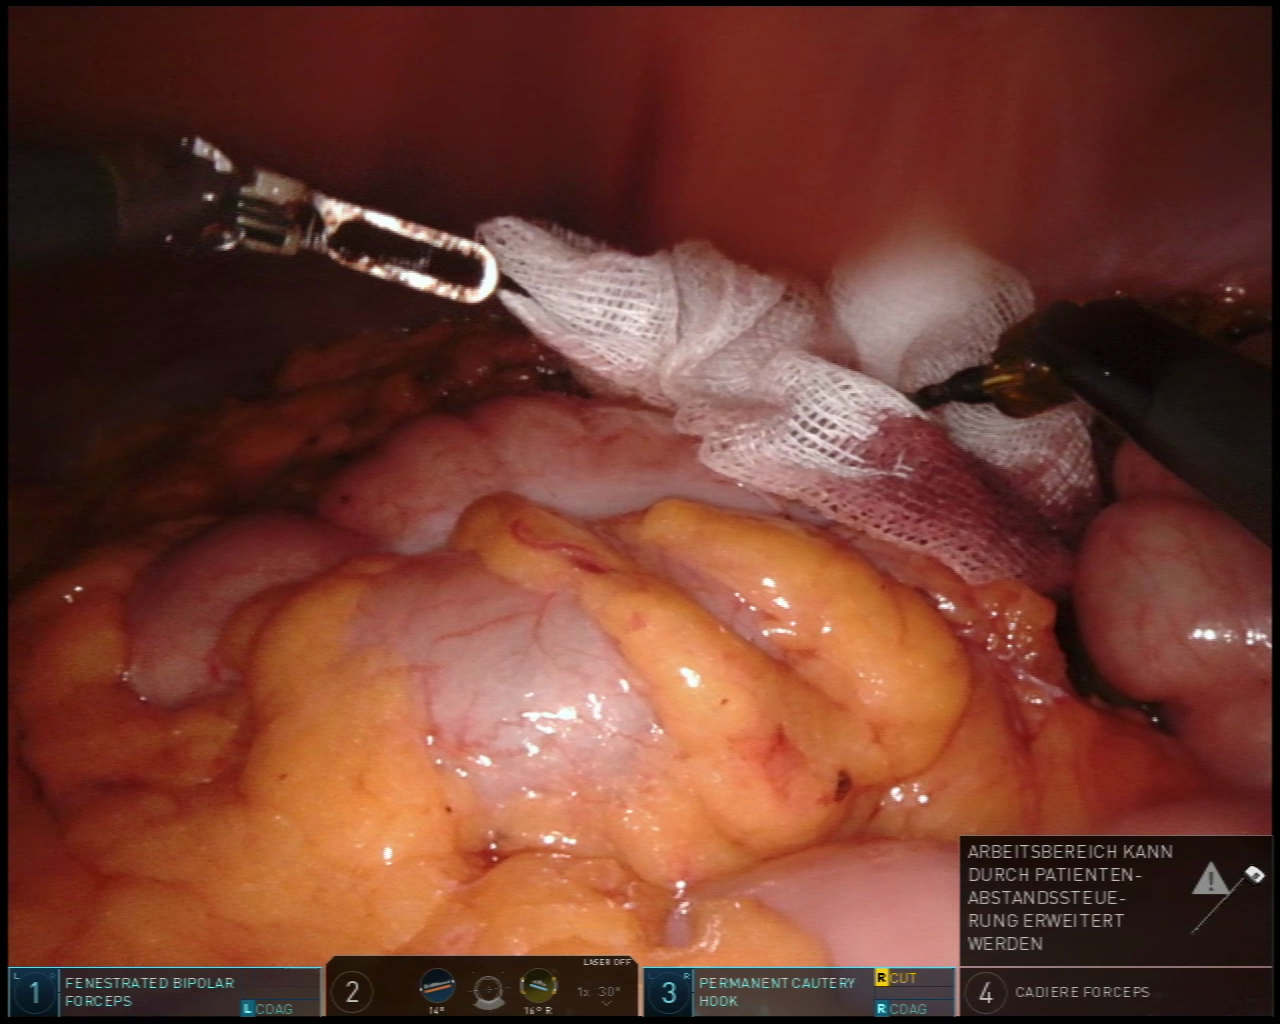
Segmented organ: colon
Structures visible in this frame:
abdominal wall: yes
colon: yes
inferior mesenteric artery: no
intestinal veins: no
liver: no
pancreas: no
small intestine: yes
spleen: no
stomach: no
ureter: no
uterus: no
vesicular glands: no